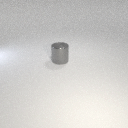
large gray metal cylinder